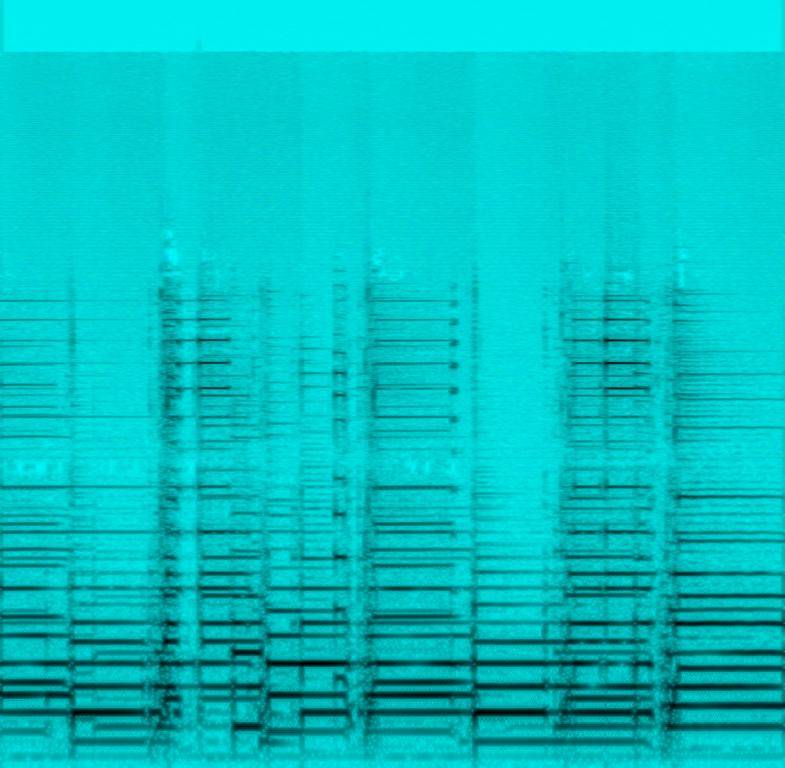
An almost clean e-guitar is playing a gentle melody in a minor chord that is repeating itself. This song may be played at a backing track to practice along.